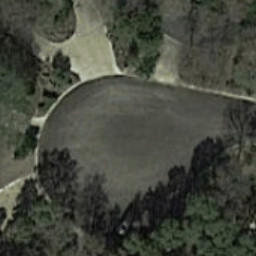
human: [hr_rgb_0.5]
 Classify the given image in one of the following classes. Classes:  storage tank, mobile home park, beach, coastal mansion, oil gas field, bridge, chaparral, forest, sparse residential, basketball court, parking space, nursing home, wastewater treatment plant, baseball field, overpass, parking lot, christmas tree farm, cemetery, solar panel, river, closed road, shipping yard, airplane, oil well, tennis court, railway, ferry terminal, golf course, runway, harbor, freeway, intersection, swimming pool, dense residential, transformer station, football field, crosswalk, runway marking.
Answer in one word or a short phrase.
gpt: closed road